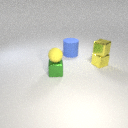
large blue rubber cylinder to the left of small yellow metal cube